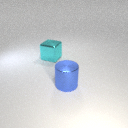
large cyan metal cube to the left of large blue metal cylinder